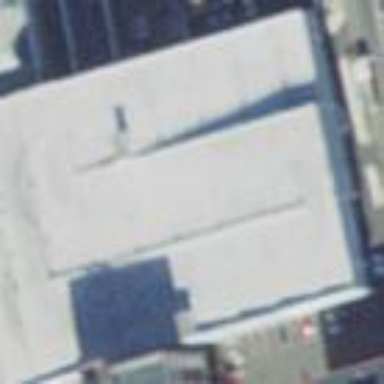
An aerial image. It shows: Garage building component.